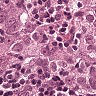
Metastatic tissue present: yes